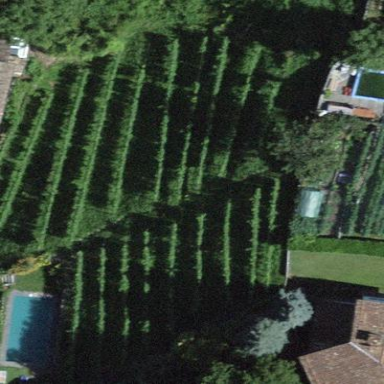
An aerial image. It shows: Vineyard where grapes are grown.